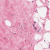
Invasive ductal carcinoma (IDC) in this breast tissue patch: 0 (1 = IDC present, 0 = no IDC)